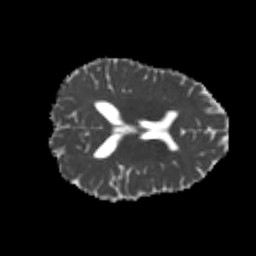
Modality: MD
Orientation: axial
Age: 22
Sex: female
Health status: healthy
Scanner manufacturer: philips
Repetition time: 7.388 s
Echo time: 0.08599 s